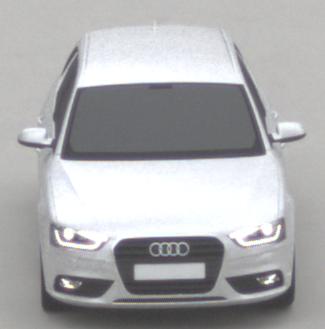
Make: Audi
Model: A4 Avant 1.8 TFSI
Detailed model: A4 (B8) Avant
Model produced from: 2012/02
Model produced until: 2015/04
Doors: 5
Color: white
Road condition: dry road
Daytime: midday
Contrast: low contrast